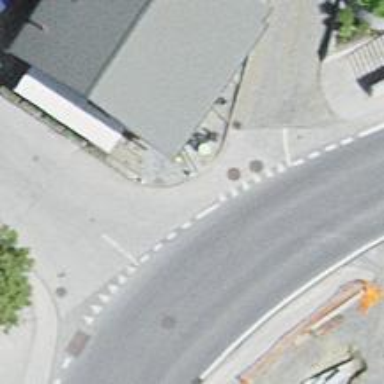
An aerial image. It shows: Asphalt footpath with unmarked crossing.